Chest X-ray:
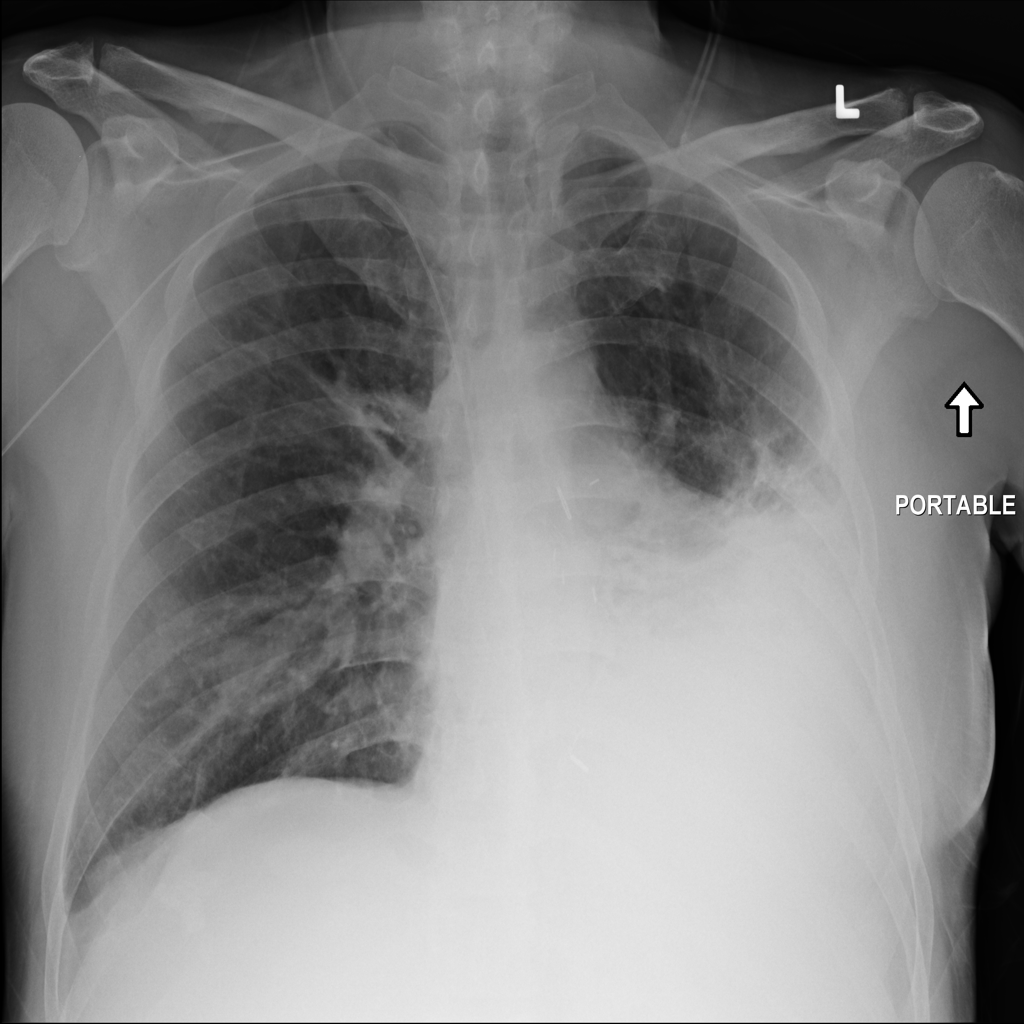
Findings: Consolidation, Pleural Thickening, Calcification
No abnormal finding: no